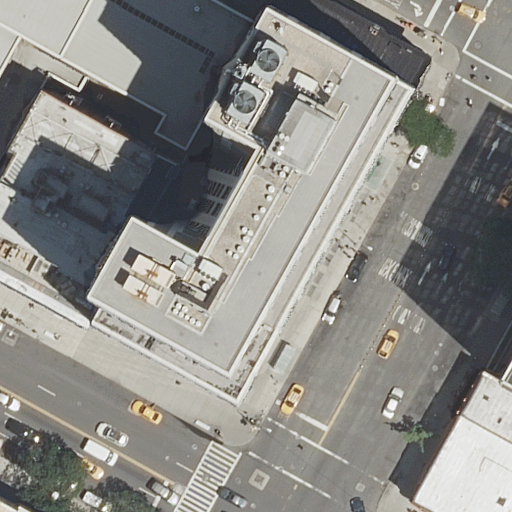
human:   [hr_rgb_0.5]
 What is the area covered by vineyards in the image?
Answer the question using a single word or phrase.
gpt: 0m2

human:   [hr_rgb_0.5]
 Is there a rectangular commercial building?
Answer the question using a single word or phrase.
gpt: no

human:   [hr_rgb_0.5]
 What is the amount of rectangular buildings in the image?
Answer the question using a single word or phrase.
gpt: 5

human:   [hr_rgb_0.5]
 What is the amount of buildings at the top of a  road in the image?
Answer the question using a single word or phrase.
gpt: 4

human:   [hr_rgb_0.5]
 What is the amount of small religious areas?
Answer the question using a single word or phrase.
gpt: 0

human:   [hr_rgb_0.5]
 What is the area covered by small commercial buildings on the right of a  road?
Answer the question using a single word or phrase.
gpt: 0m2

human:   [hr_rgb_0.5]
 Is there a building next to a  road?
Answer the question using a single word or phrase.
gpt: yes

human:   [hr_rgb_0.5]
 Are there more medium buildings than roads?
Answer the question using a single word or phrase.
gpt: no

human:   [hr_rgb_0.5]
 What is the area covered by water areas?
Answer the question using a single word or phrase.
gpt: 0m2

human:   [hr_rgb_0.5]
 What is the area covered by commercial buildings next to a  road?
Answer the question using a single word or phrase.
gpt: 0m2

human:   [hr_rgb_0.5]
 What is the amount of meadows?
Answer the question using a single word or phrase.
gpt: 0

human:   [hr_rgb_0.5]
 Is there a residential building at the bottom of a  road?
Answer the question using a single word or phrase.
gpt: yes

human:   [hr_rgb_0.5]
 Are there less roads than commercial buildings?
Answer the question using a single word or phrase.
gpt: no

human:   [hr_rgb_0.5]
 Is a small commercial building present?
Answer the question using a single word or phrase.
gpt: no

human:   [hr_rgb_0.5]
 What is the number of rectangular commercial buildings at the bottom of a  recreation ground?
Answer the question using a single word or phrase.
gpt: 0

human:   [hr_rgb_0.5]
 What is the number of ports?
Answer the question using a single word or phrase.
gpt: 0

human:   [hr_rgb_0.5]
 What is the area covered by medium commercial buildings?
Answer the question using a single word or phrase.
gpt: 0m2

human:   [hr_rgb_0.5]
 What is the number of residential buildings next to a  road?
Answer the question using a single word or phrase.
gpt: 8

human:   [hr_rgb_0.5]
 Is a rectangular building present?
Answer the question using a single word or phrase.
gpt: yes

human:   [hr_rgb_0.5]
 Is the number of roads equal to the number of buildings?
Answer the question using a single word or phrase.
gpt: no

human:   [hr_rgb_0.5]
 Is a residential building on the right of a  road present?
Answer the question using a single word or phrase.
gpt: yes

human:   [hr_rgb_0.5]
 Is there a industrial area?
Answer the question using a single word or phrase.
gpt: no

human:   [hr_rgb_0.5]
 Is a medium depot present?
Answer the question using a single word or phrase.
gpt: no

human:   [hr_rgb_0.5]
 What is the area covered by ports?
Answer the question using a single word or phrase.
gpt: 0m2

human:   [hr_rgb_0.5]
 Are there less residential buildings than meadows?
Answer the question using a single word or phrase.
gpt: no

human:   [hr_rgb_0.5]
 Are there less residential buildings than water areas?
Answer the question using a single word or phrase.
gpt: no

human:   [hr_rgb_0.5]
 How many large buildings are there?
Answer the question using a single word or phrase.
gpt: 4

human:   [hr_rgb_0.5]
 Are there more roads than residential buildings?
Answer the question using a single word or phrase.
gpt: no

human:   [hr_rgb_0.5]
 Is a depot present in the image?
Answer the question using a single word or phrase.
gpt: no

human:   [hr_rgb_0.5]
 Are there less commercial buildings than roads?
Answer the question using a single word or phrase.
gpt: yes

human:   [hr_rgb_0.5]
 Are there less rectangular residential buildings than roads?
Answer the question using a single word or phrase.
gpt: no

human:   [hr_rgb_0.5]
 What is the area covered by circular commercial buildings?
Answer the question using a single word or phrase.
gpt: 0m2

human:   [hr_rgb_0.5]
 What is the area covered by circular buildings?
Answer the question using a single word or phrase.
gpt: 0m2

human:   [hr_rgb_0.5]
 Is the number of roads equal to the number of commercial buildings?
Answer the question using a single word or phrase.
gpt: no

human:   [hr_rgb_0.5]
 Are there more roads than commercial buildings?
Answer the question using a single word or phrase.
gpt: yes

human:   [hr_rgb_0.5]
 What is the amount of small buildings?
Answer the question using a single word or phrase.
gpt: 2